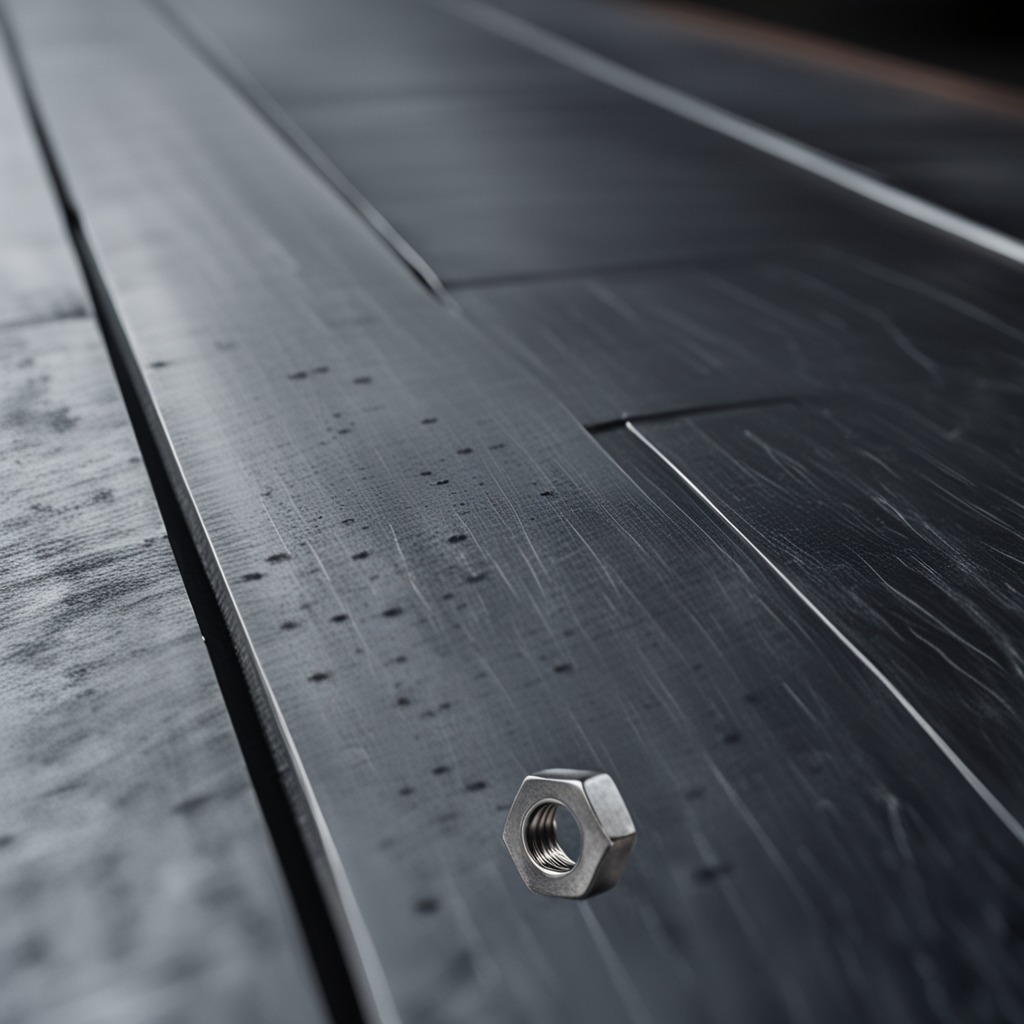
A metal nut is lying on the cold steel table in a mining workshop.